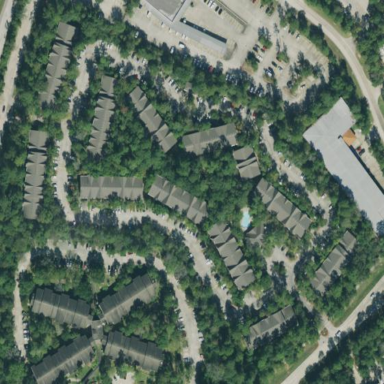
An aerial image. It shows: Residential area with apartments.